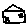
Label: house